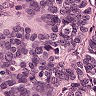
Metastatic tissue present: yes